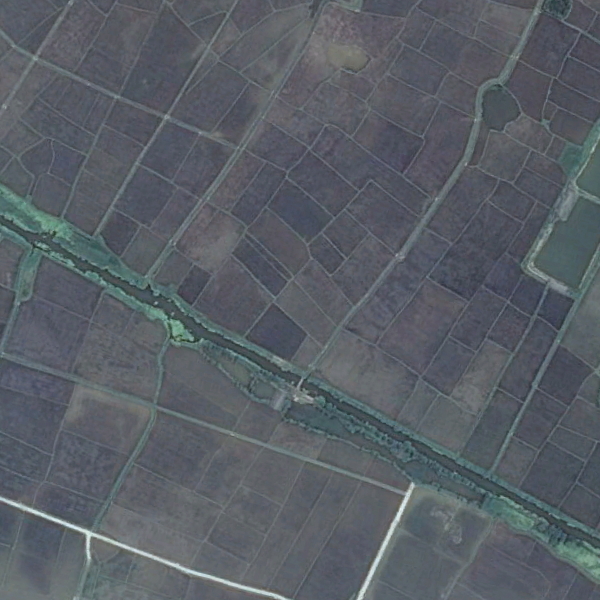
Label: Farmland